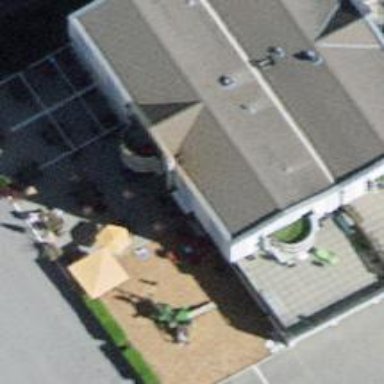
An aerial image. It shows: Restaurant.